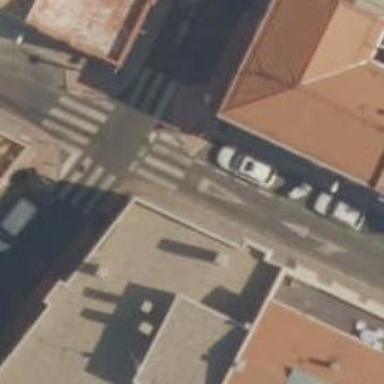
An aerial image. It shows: Uncontrolled zebra crossing on the road.